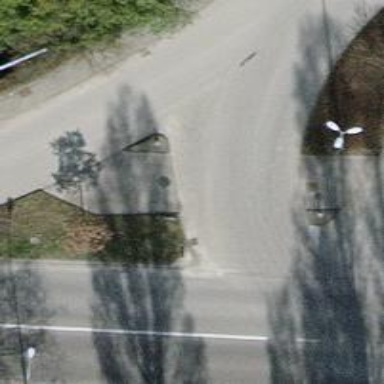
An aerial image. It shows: Unmarked road crossing.